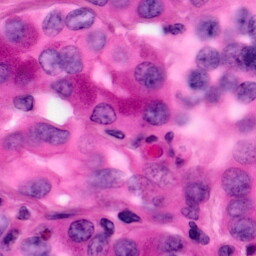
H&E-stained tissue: Pancreatic